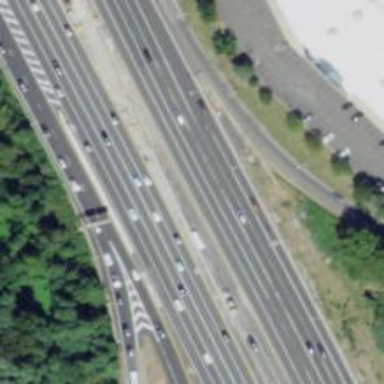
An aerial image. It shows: Urban freeway or expressway.